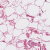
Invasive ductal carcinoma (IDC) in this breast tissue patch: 0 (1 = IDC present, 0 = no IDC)